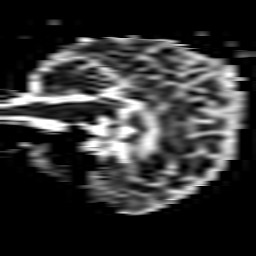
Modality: ADC
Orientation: sagittal
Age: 61
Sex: female
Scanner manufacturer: philips
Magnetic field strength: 3 T
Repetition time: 4.09 s
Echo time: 0.06073 s